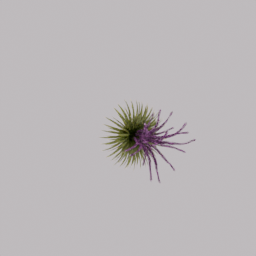
Label: nature